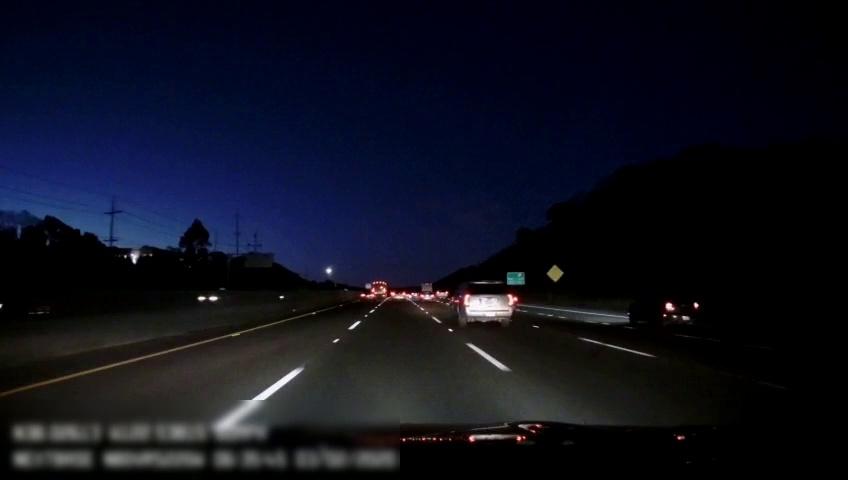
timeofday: Night
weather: Other
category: Drivable Space
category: Vehicles | Bus
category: Vehicles | Car
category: Vehicles | Car
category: Vehicles | SUV
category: Vehicles | Car
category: Vehicles | Car
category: Vehicles | SUV
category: Vehicles | Car
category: Lanes | Alternate Lane
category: Lanes | Current Lane
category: Lanes | Current Lane
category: Lanes | Alternate Lane
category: Lanes | Alternate Lane
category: Lanes | Alternate Lane
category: Traffic | Signs
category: Traffic | Signs